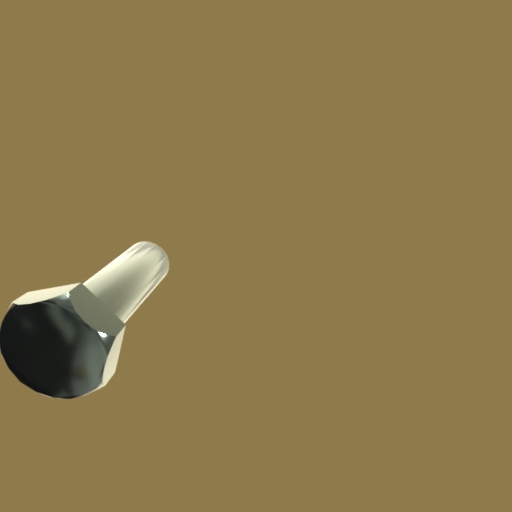
Label: bolt